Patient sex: M
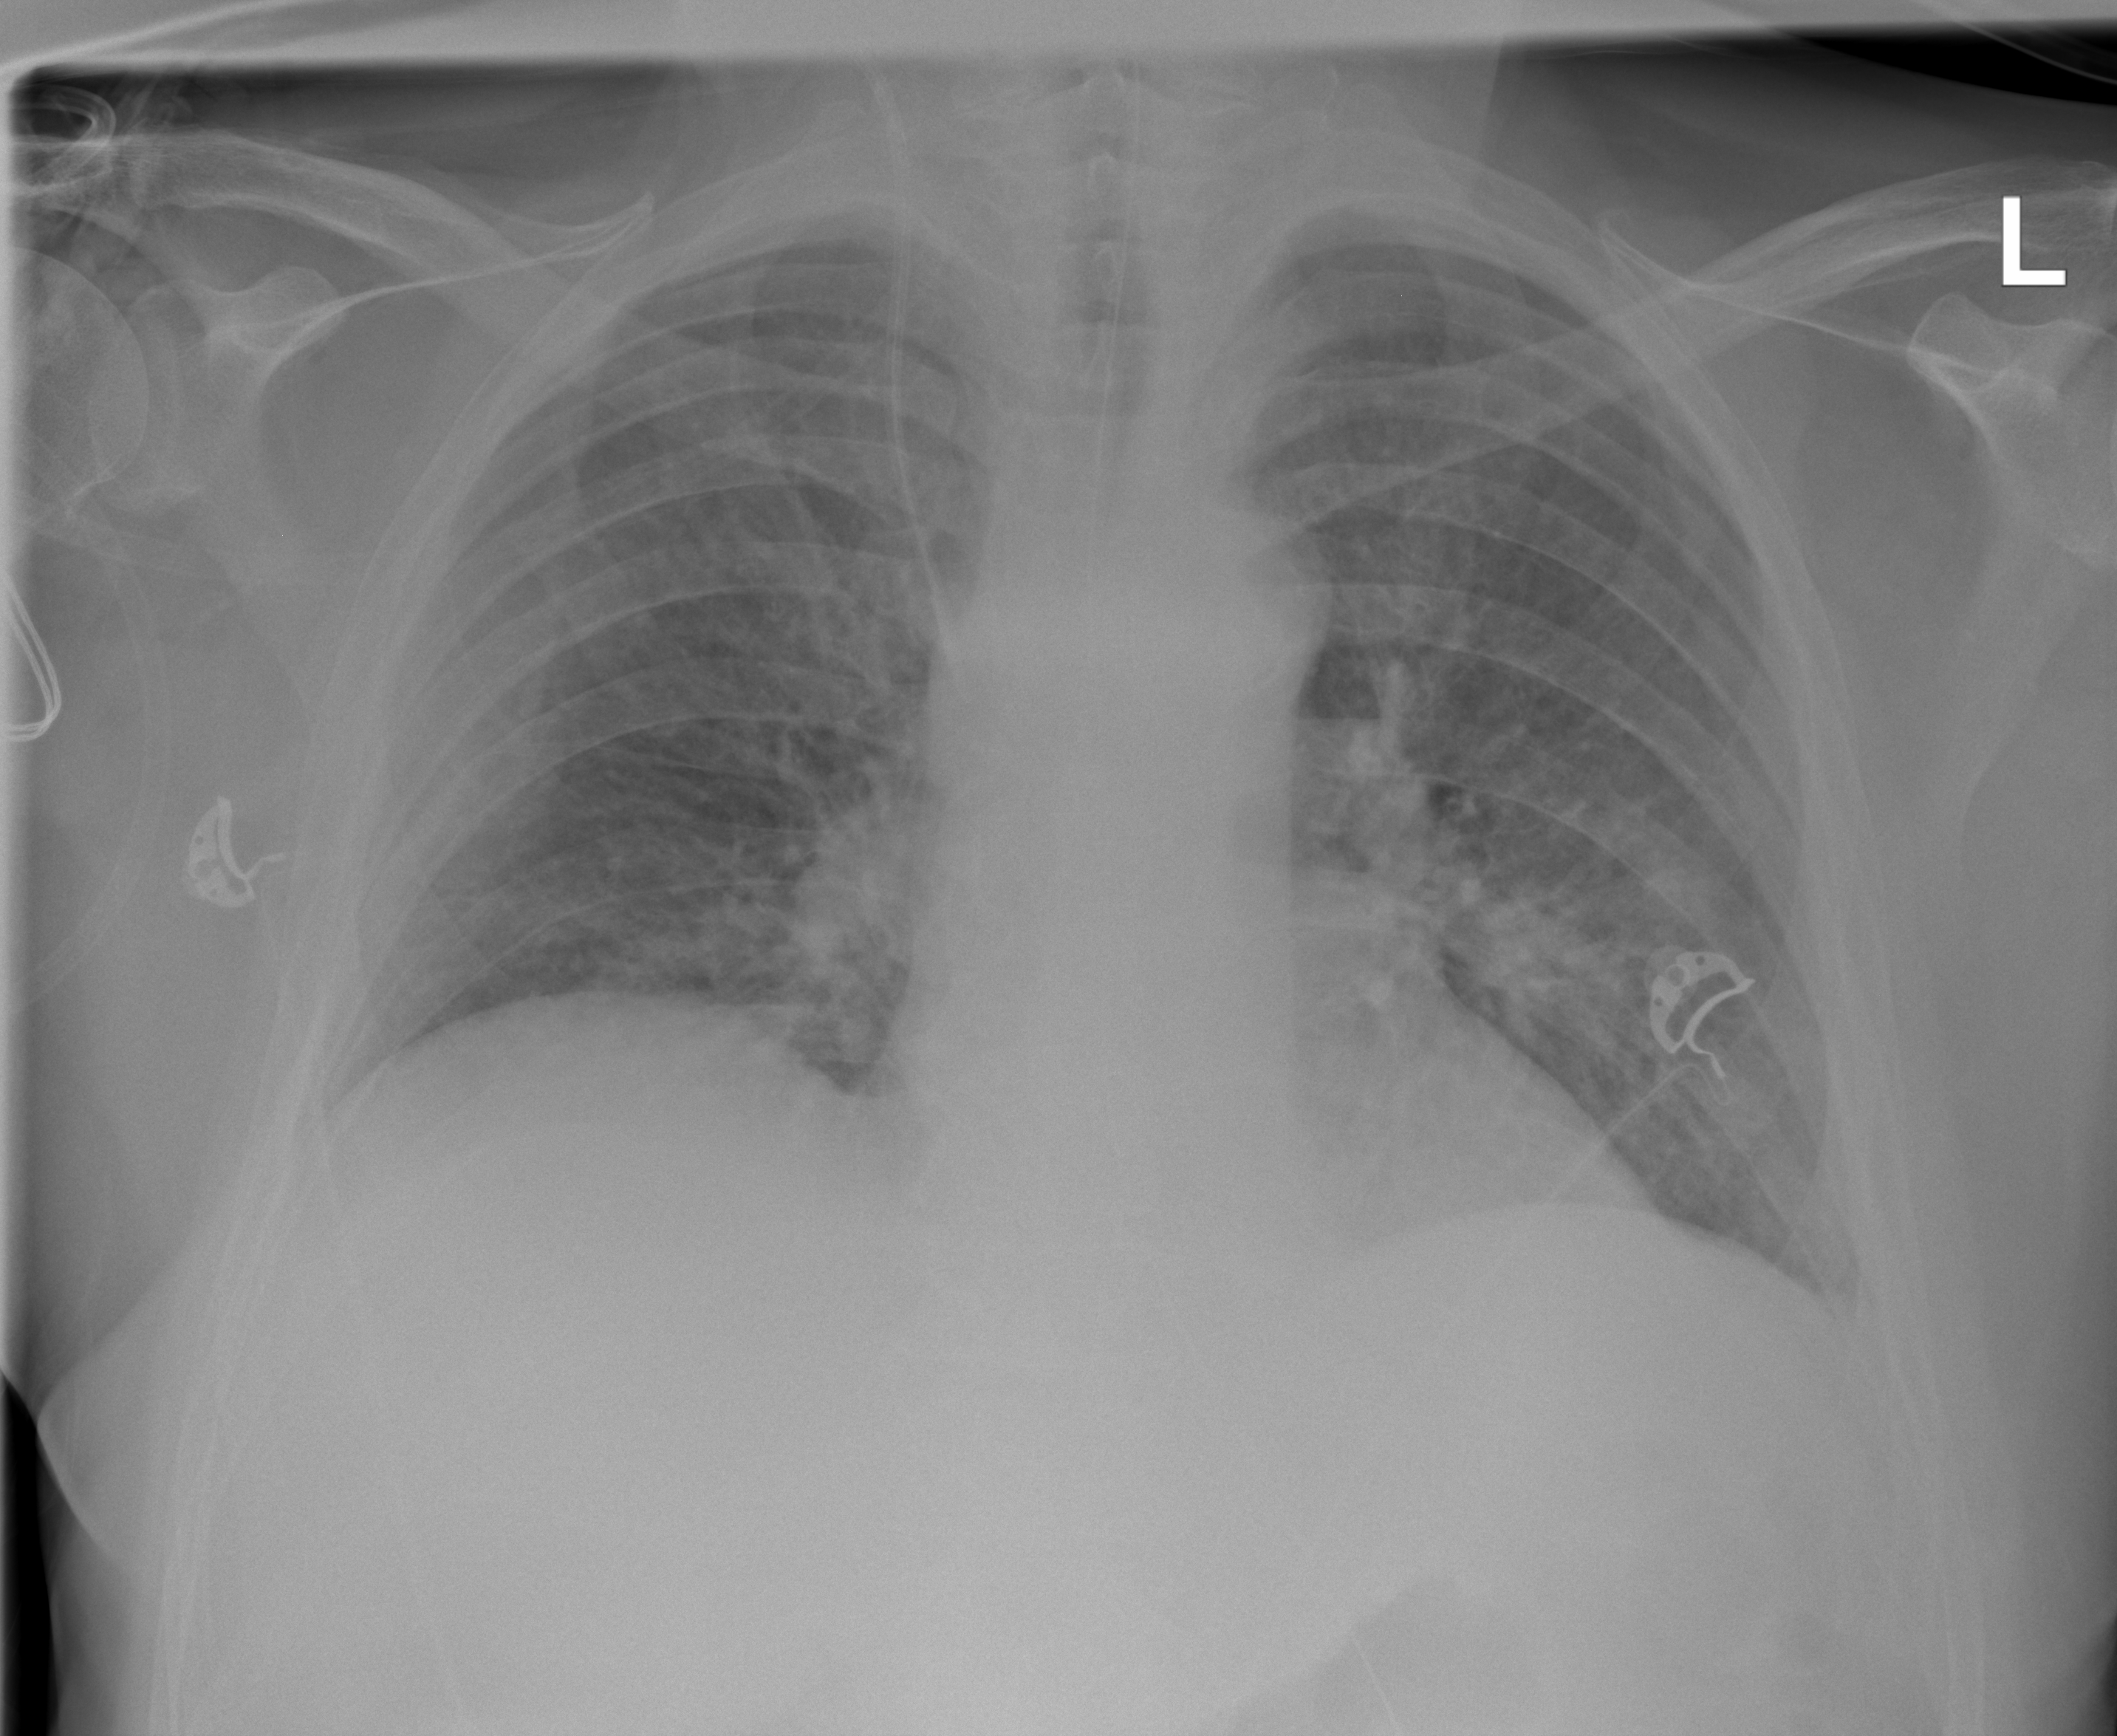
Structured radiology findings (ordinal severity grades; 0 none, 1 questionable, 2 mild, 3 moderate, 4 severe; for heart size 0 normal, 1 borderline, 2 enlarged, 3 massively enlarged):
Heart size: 0
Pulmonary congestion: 2
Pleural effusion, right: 0
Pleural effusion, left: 0
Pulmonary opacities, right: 2
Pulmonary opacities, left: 2
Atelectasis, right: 2
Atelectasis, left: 2